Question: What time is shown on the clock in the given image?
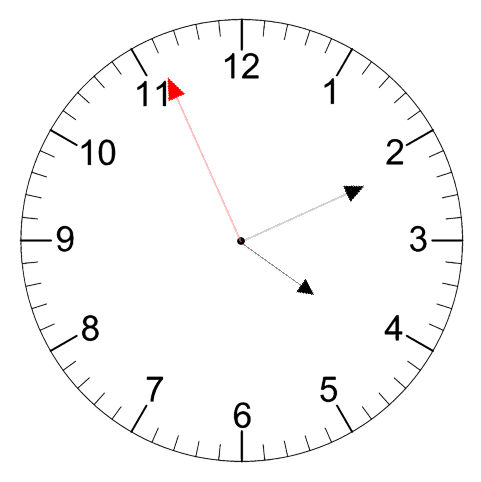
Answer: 04:10:56